Field crop: maize
Growth stage: 1
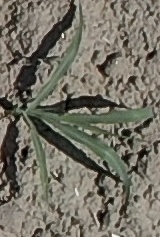
Species: sorghum